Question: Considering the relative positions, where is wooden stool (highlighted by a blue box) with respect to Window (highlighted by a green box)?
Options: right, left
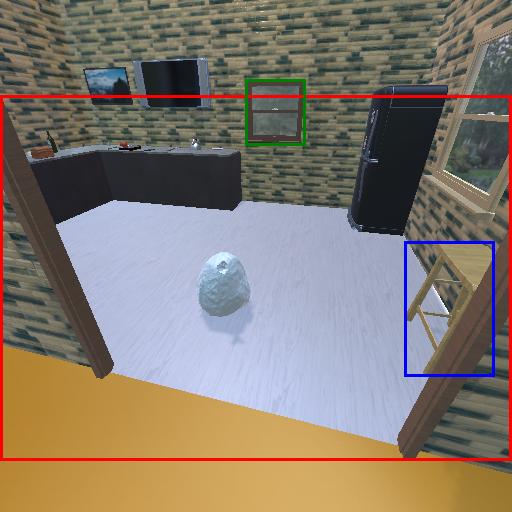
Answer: right